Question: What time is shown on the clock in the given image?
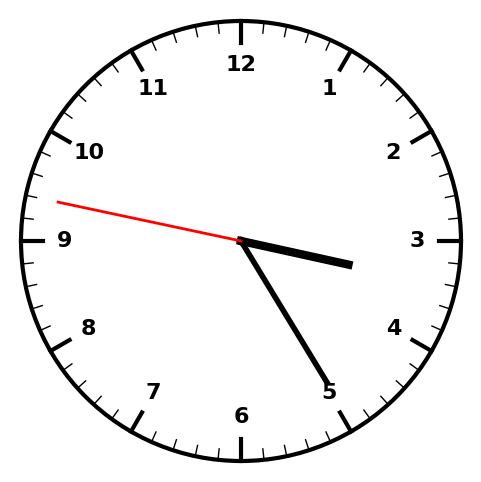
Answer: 03:24:47